Question: '''
<section class="Product-Info">
<table>
<tr>
<th colspan="2">Product Infromation</th>
</tr>
<tr>
<th>Product Name:</th>
<td>Name</td>
</tr>
<tr>
<th>Product Description:</th>
<td>Description</td>
</tr>
</table>
</section>
'''

How can I add borders and width to my current HTML with CSS as the desired outcome?
I have tried the following css:
'''
table {
border: 1px solid black;
}
'''
This just puts a border around the table. How can I add it same as desired too?
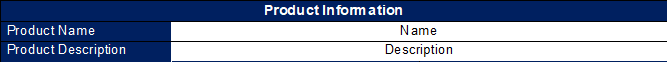
Answer: '''
table {
border-collapse: collapse;
/* if you don't add this line you will see "double" borders */
border: 1px solid black;
width: 100vw;
}
th{
color: white;
background-color: blue;
}
td{
background-color: white;
width: 70%;
}
td, th {
border: 1px solid black;
}
'''
'''
<section class="Product-Info">
<table>
<tr>
<th colspan="2">Product Infromation</th>
</tr>
<tr>
<th>Product Name:</th>
<td>Name</td>
</tr>
<tr>
<th>Product Description:</th>
<td>Description</td>
</tr>
</table>
</section>
'''
Heres, your snippet!